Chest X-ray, PA view. Patient: 7 years old, sex F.
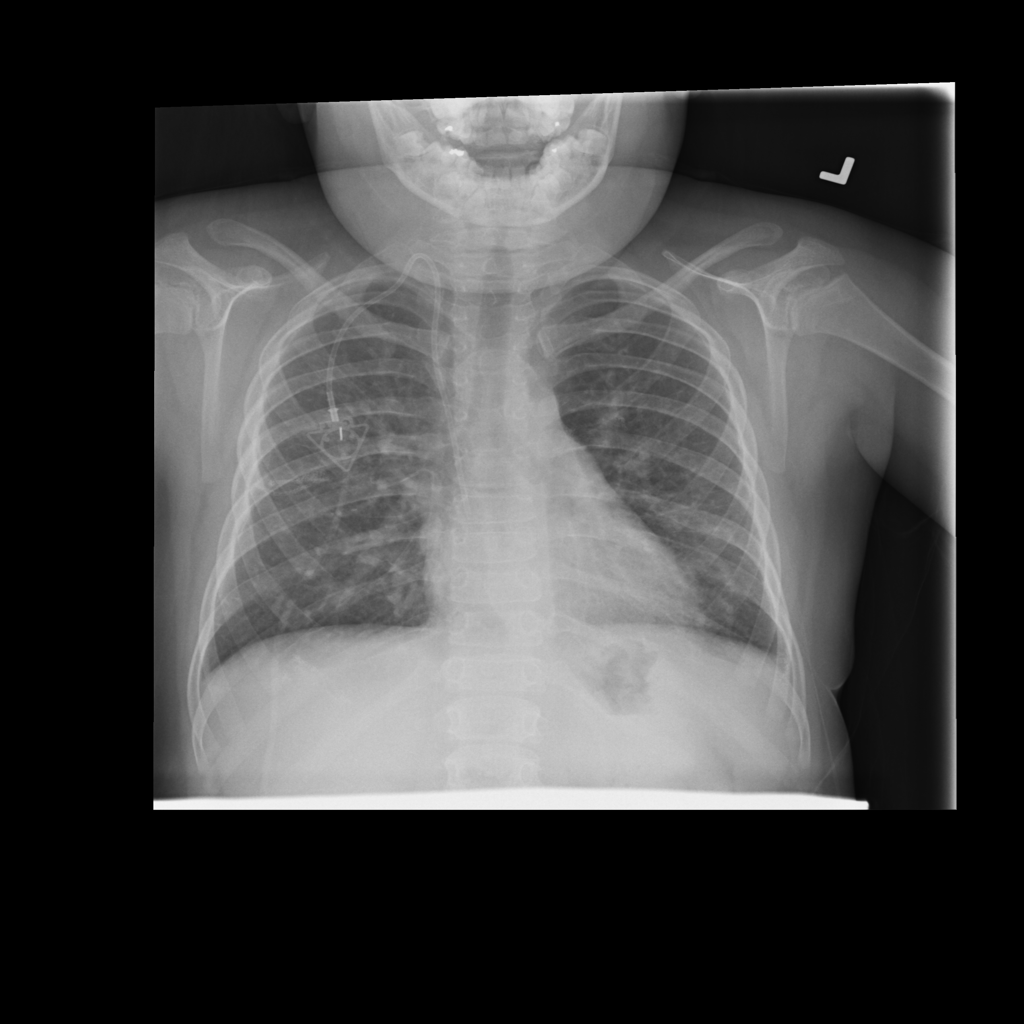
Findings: No Finding